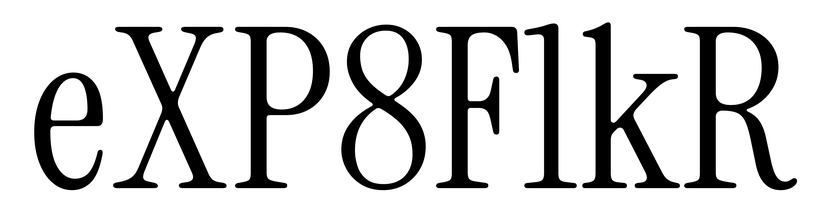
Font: InstrumentSerif-Regular